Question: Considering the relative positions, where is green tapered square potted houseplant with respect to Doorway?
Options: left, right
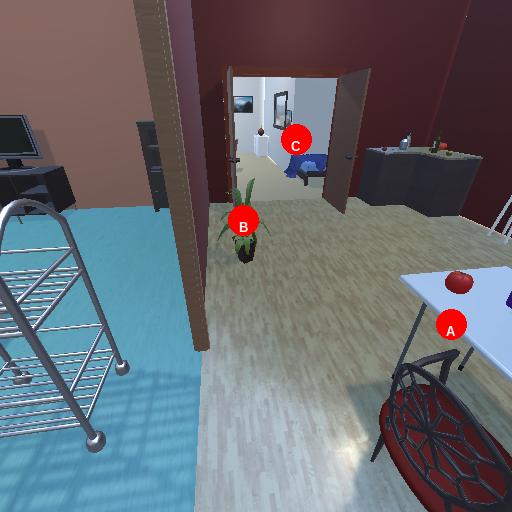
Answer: left